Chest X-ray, PA view. Patient: 15 years old, sex M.
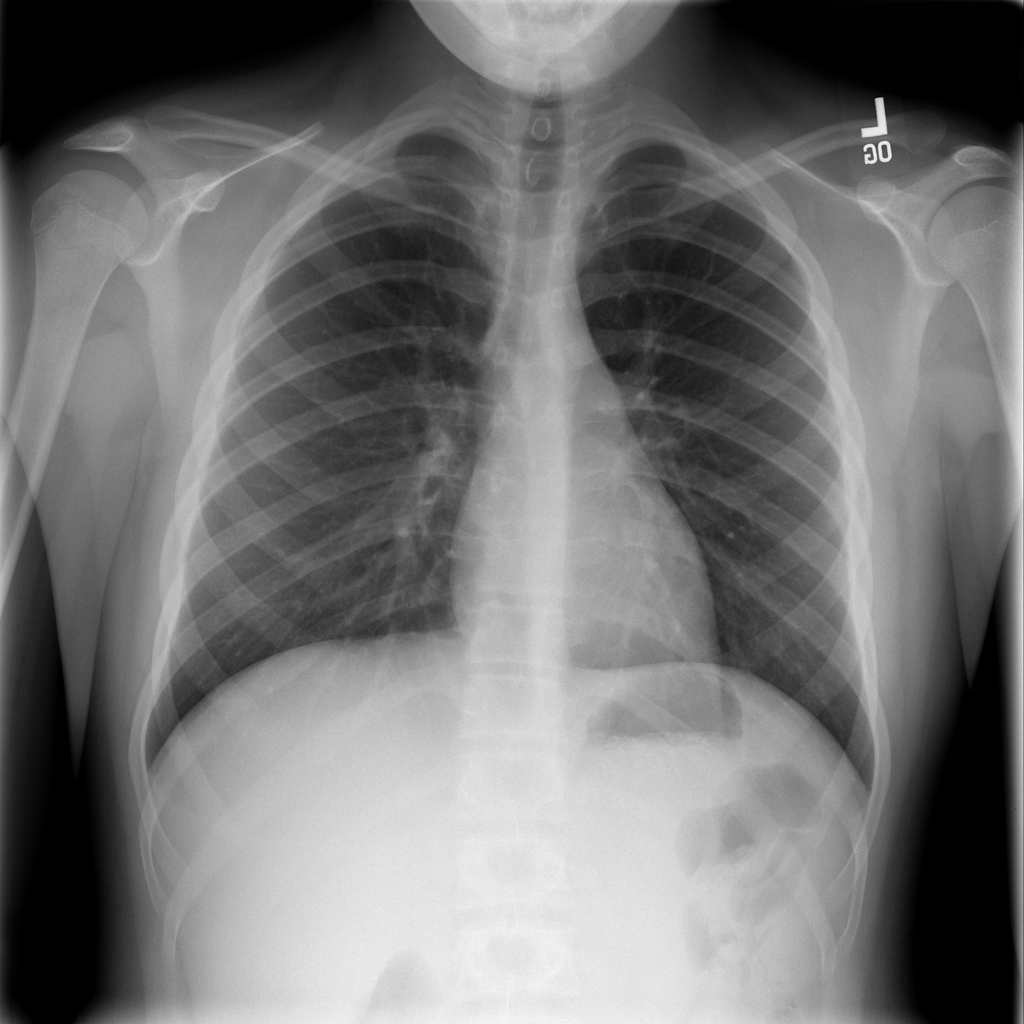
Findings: No Finding